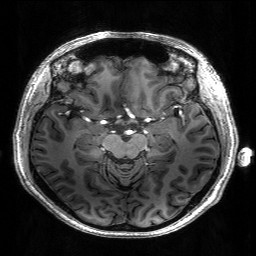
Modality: T1w
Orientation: coronal